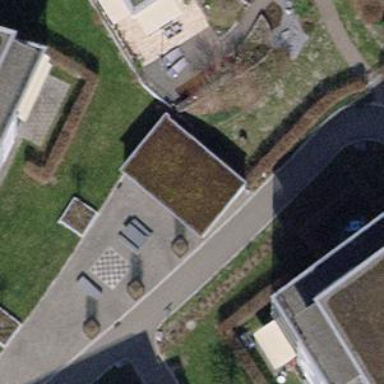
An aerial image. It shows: View of roof of building.